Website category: university
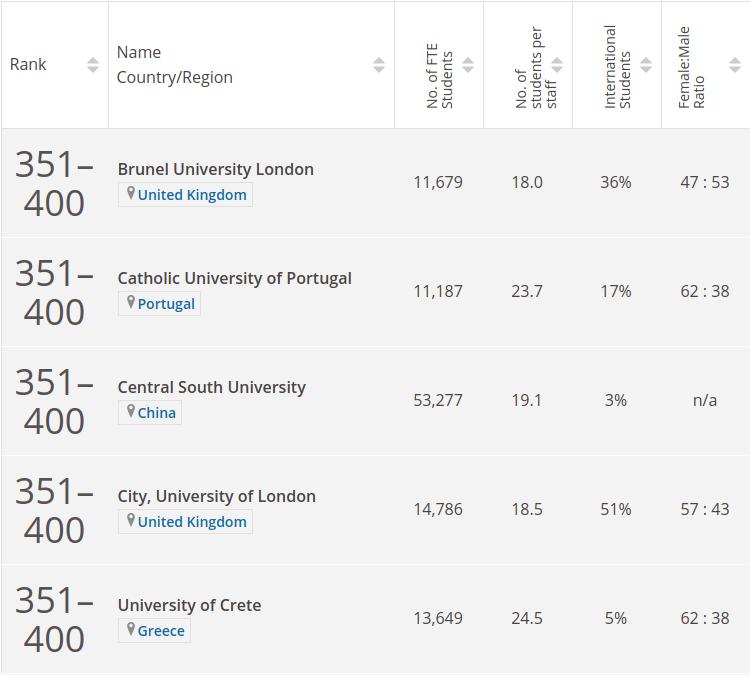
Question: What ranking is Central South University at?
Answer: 351400

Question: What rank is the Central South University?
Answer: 351400

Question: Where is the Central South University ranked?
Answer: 351400

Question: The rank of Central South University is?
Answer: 351400

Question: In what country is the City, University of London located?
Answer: United Kingdom

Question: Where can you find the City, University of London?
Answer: United Kingdom

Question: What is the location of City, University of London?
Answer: United Kingdom

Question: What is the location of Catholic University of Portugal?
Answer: Portugal

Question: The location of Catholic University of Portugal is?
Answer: Portugal

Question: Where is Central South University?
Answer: China

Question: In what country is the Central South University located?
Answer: China

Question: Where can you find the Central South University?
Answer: China

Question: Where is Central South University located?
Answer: China

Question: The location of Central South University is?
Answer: China

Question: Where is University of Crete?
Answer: Greece

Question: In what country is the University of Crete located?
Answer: Greece

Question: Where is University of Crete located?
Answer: Greece

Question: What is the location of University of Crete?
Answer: Greece

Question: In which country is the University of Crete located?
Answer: Greece

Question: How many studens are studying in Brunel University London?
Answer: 11,679

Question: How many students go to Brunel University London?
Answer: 11,679

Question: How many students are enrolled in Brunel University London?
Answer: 11,679

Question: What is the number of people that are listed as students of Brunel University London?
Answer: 11,679

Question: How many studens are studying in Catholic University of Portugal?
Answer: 11,187

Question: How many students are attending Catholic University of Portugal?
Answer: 11,187

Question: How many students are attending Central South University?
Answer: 53,277

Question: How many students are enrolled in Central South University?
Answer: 53,277

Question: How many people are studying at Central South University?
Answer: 53,277

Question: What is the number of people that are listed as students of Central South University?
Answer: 53,277

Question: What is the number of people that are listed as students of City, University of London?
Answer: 14,786

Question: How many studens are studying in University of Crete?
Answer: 13,649

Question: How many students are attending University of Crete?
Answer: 13,649

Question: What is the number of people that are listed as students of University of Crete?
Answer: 13,649

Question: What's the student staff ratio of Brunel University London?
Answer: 18.0

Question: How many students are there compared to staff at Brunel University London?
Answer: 18.0

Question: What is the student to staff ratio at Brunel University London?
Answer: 18.0

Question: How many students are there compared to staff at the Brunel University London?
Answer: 18.0

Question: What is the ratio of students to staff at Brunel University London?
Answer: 18.0

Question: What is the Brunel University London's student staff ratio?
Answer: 18.0

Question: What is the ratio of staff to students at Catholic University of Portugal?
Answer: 23.7

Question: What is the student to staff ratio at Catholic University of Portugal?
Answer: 23.7

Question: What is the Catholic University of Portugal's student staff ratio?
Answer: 23.7

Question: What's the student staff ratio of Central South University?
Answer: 19.1

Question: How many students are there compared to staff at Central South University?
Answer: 19.1

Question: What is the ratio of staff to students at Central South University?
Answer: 19.1

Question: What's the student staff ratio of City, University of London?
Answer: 18.5

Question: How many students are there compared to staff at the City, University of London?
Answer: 18.5

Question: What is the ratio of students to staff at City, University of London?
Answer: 18.5

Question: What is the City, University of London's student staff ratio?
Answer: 18.5

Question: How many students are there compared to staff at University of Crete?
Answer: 24.5

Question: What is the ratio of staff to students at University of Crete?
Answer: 24.5

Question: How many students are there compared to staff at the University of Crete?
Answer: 24.5

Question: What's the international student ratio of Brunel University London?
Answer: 36%

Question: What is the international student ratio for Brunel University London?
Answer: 36%

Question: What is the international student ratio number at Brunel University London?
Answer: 36%

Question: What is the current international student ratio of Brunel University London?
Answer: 36%

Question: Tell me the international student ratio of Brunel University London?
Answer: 36%

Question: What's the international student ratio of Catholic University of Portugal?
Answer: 17%

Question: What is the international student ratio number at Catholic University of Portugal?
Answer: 17%

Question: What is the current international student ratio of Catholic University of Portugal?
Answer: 17%

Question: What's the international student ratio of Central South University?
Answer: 3%

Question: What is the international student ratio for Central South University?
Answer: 3%

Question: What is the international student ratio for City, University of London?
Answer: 51%

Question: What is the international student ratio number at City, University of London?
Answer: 51%